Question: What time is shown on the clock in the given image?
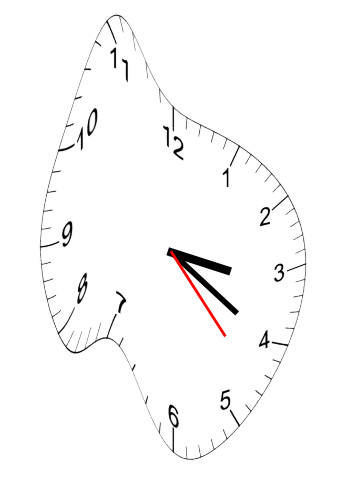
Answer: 03:20:23